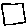
Label: square